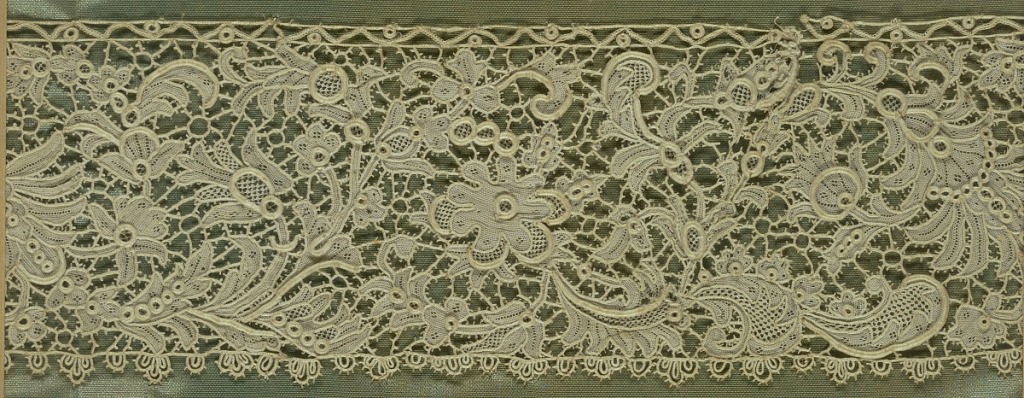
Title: Cooper Union Museum Lace Study Card
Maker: Cooper Union Museum
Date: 19th century
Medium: linen Technique: needle lace
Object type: Fragment
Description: Lace fragment in a conventionalized floral pattern with parts in relief. One straight edge, the other with ornament. Fragment is mounted on a fabric-covered board and framed behind glass. Frame is natural wood.